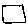
Label: square